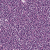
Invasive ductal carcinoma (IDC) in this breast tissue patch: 1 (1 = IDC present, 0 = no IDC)